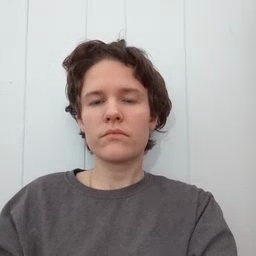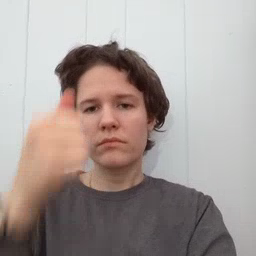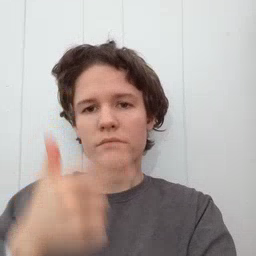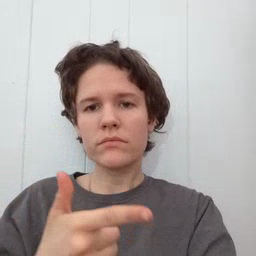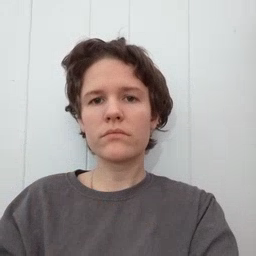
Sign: brother